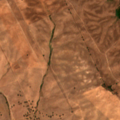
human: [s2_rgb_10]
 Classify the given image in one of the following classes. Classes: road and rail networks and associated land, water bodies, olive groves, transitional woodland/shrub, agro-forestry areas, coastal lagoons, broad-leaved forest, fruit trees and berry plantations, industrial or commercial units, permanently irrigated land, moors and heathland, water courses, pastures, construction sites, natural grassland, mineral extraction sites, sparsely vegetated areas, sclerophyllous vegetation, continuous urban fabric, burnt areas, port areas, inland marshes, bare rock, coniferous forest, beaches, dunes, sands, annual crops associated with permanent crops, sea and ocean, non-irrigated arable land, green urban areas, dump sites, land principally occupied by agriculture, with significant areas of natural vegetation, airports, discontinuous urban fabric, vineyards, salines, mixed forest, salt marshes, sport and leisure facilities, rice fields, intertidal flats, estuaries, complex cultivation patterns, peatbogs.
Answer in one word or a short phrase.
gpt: non-irrigated arable land, olive groves, agro-forestry areas